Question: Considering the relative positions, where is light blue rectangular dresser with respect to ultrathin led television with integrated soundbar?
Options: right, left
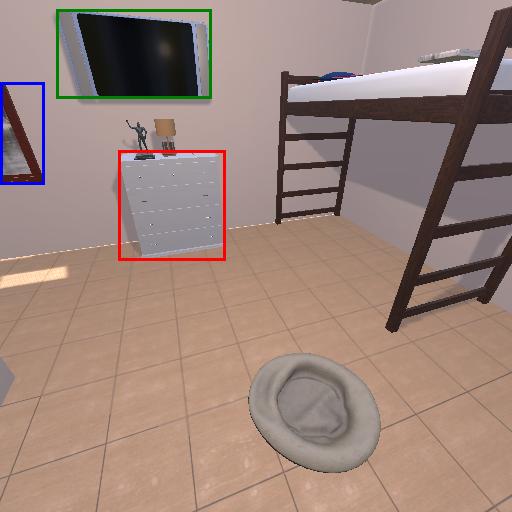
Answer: right